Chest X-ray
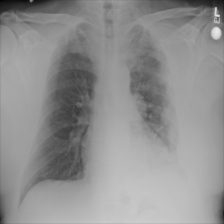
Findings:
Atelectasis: negative
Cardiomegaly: negative
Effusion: negative
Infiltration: negative
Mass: negative
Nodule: negative
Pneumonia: negative
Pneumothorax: negative
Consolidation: negative
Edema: negative
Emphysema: negative
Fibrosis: negative
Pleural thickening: negative
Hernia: negative